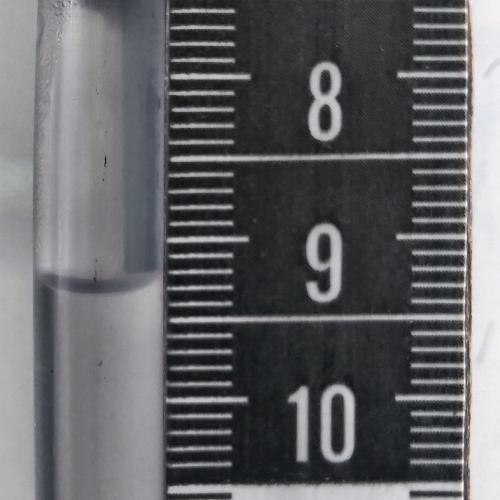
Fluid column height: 9.3 cm